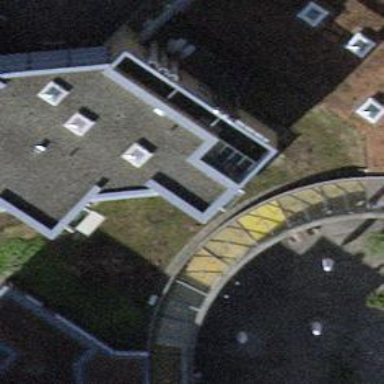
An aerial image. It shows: Restaurant.